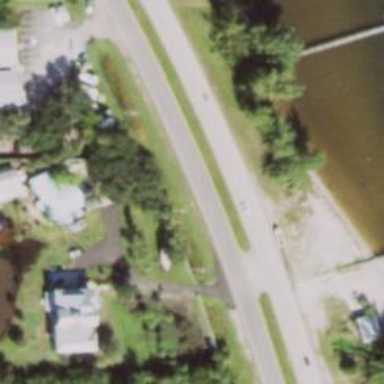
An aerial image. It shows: Asphalt road classified as primary highway.